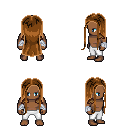
a pixel art fantasy rpg character, male body template, human, dark skin, leather shoulder armor, white pants, brown extra-long hairstyle, white cloth bandages, four views (front, back, left, right), 2x2 character sprite sheet, small pixel art, hard edges, no anti-aliasing